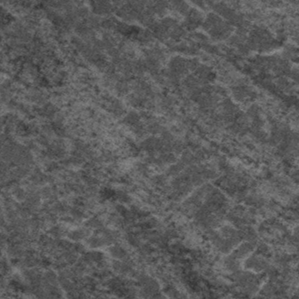
Label: frost